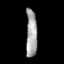
Tissue: lung
Cell type: Fibroblasts
Senescence score: 0.5811
Nuclear area (px): 522
Mean DAPI intensity: 162.331